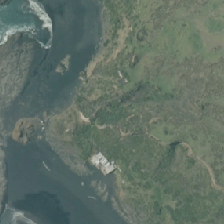
Land cover: grose_broom